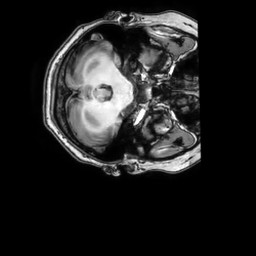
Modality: T1w
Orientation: axial
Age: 31
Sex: female
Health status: ill
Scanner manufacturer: philips
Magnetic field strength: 3 T
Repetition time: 0.008084 s
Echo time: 0.003705 s